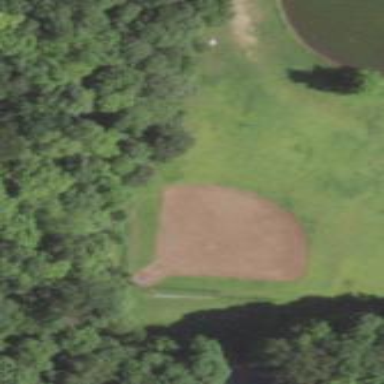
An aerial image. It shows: Baseball pitch for leisure land.